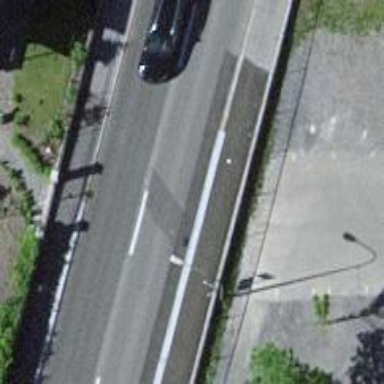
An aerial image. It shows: Bus stop with stop position for public transport.